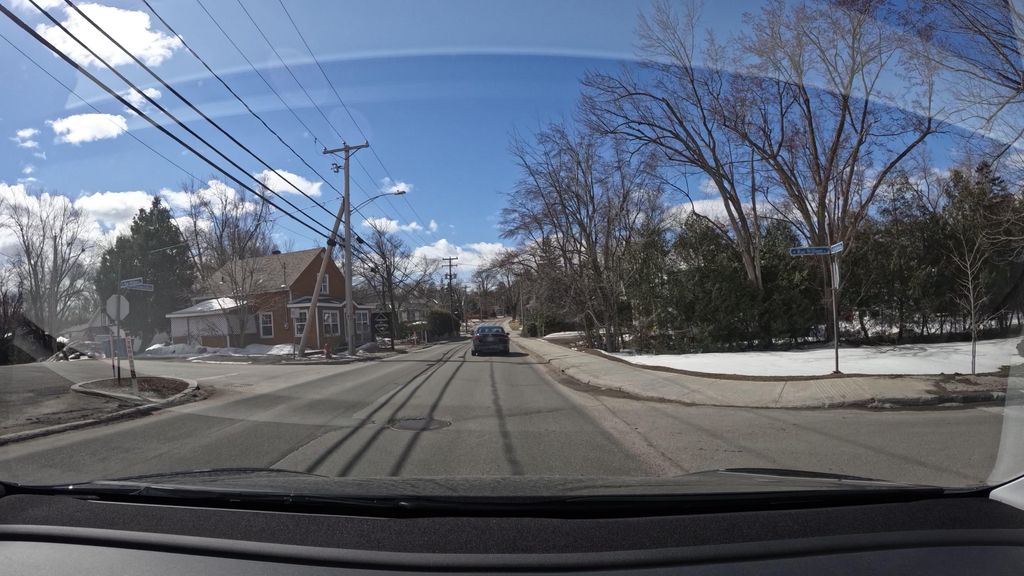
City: montreal